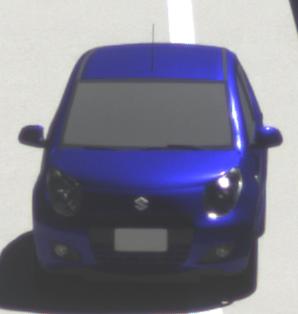
Make: Suzuki
Model: Alto 1.0
Detailed model: Alto (V)
Model produced from: 2011/02
Model produced until: 2011/03
Doors: 5
Color: blue
Road condition: dry road
Daytime: midday
Contrast: high contrast